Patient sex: M
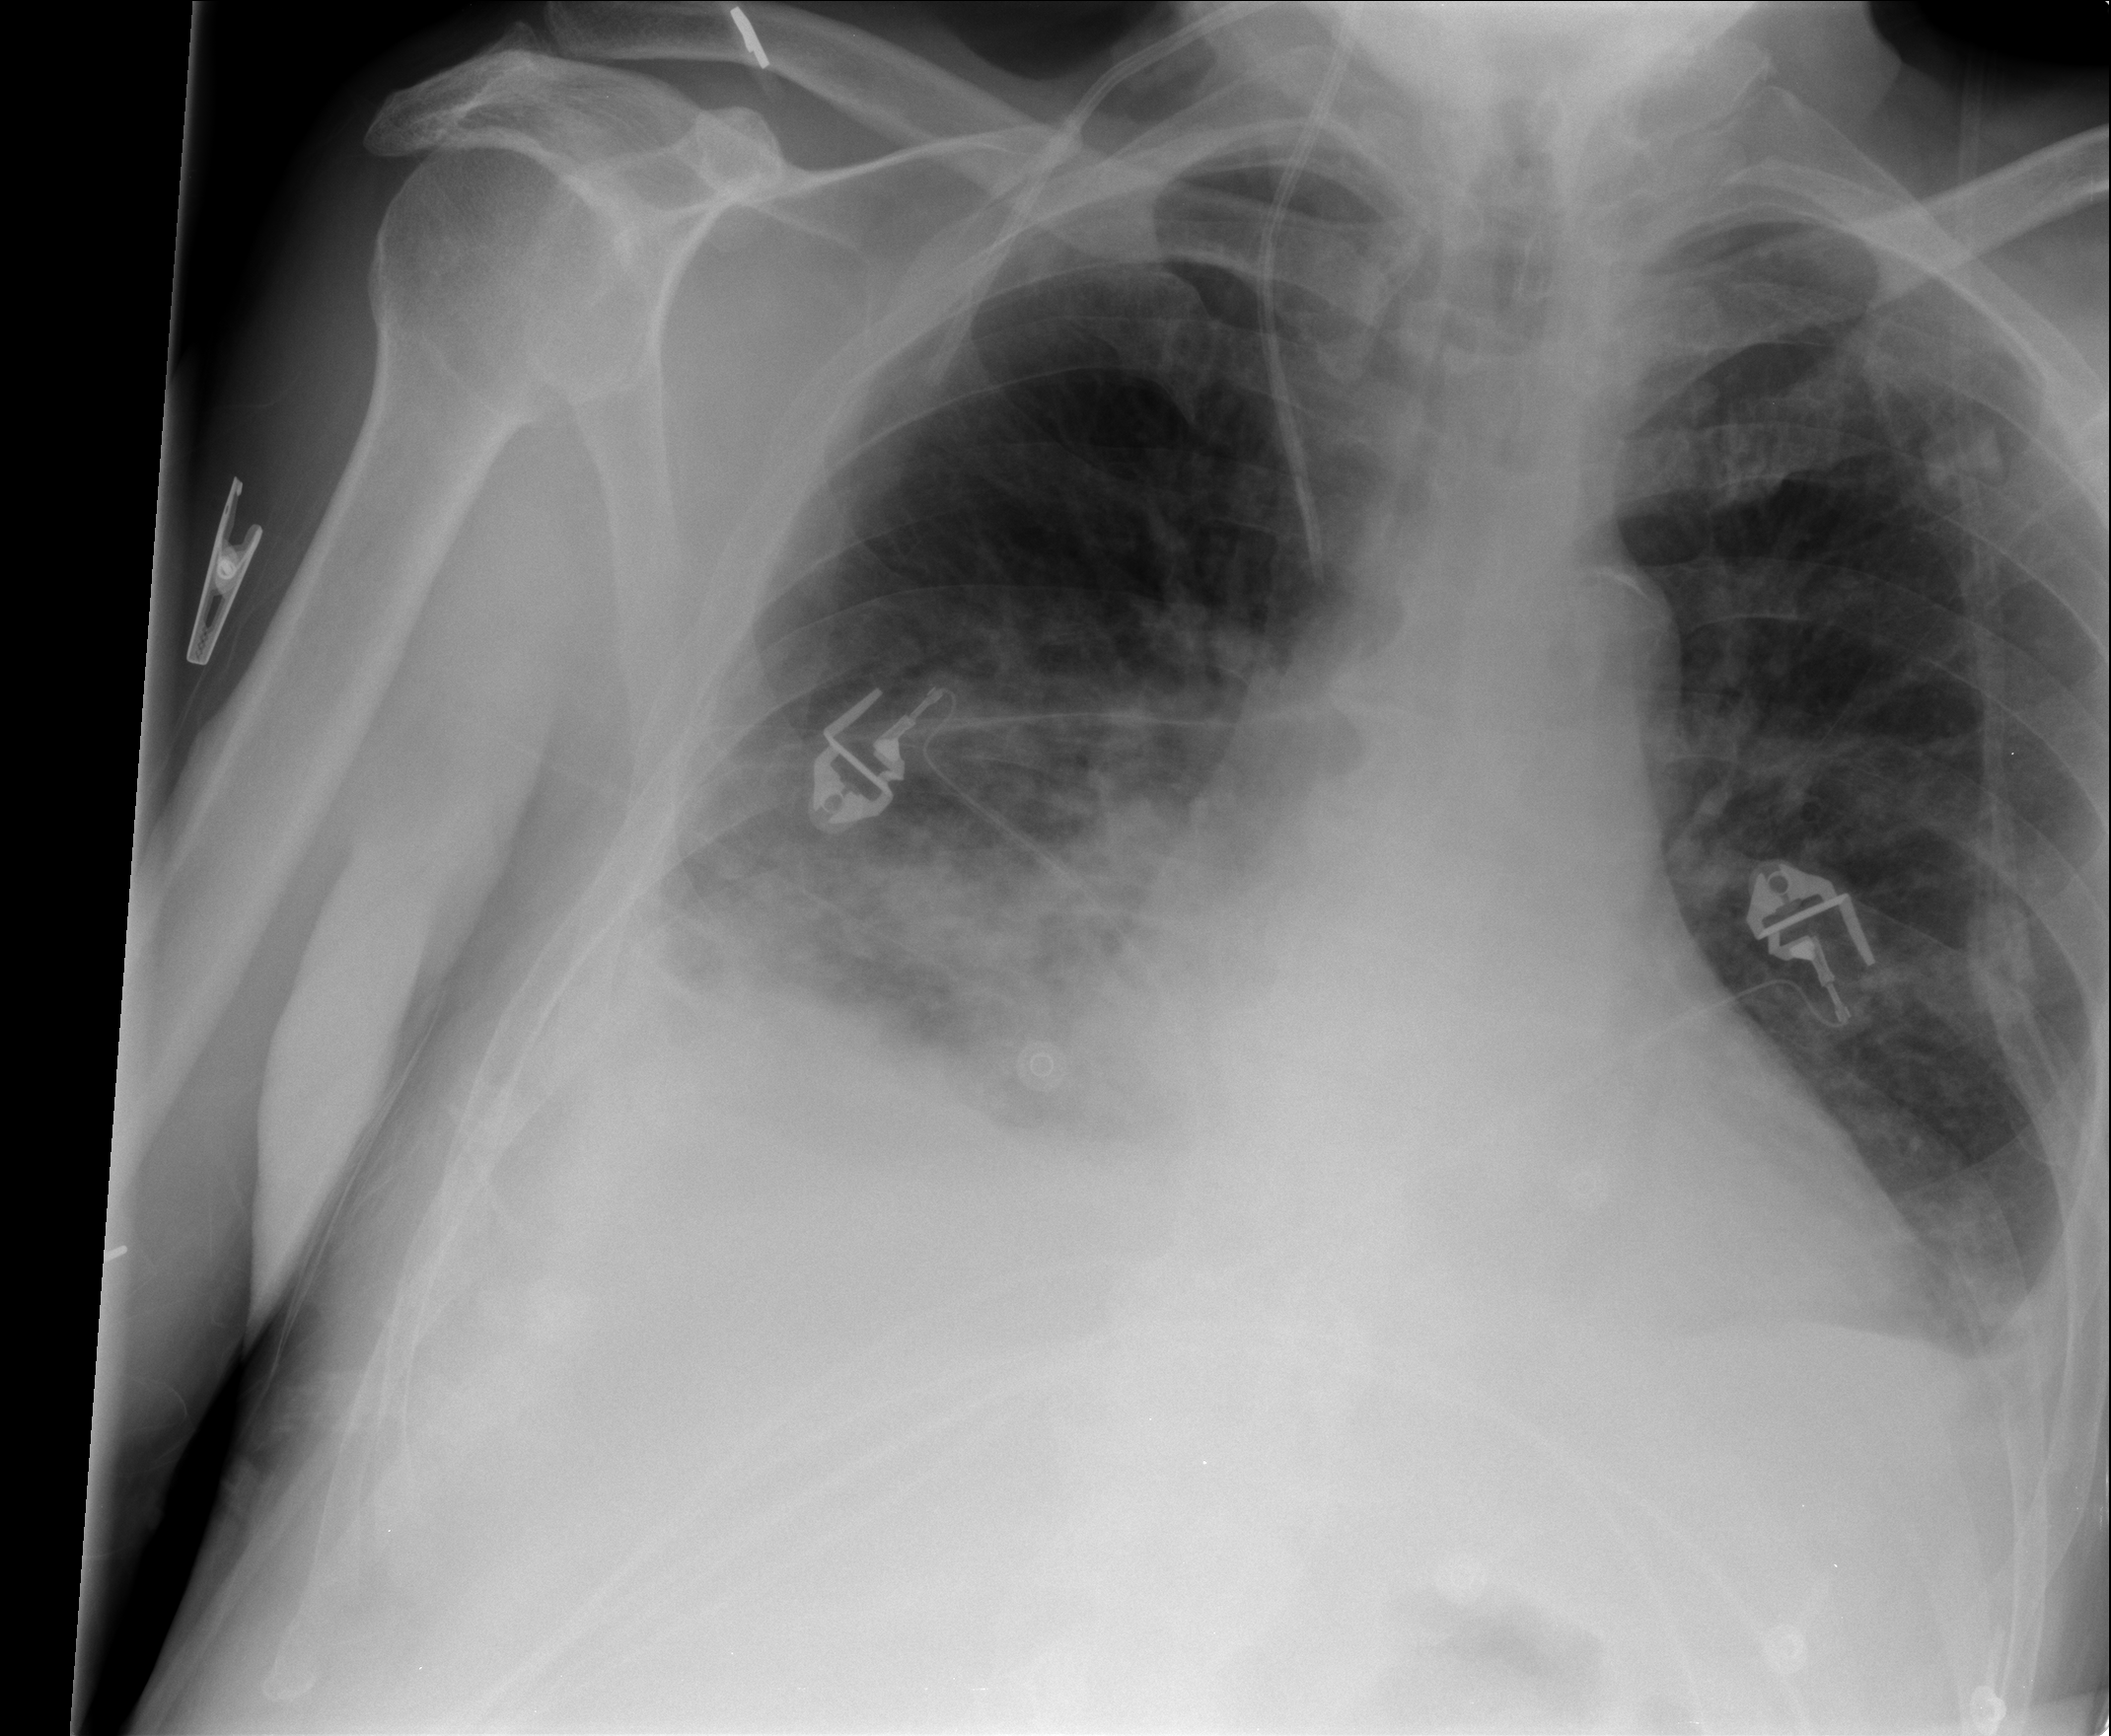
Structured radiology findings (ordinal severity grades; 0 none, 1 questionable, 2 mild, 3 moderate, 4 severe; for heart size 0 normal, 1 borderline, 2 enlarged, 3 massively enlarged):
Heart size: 1
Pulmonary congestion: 2
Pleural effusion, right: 3
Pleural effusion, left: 2
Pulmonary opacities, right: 3
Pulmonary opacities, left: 0
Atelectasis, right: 2
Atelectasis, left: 2